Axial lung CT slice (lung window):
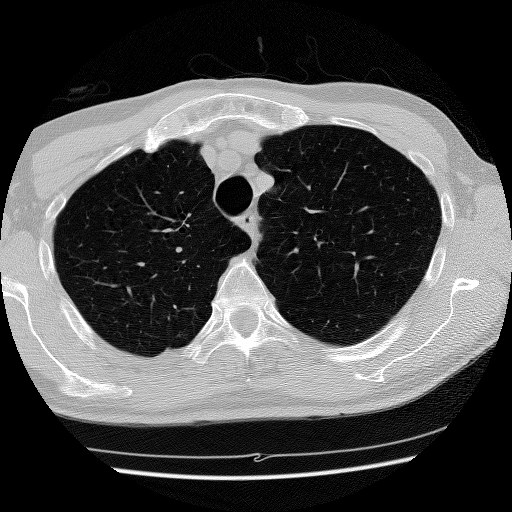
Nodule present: no